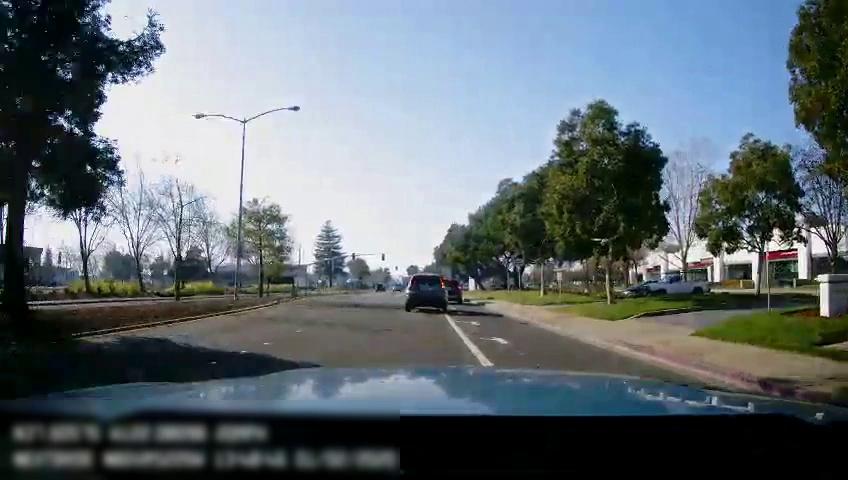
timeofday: Day
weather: Sunny
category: Drivable Space
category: Drivable Space
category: Vehicles | SUV
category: Vehicles | SUV
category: Lanes | Current Lane
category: Lanes | Alternate Lane
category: Lanes | Current Lane